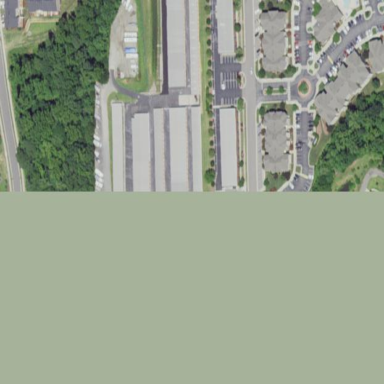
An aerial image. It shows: Area used for garages with storage rental services available.